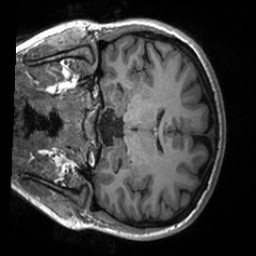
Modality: T1w
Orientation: coronal
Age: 23
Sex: female
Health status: healthy
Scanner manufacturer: siemens
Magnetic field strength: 3 T
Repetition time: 2 s
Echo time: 0.00232 s